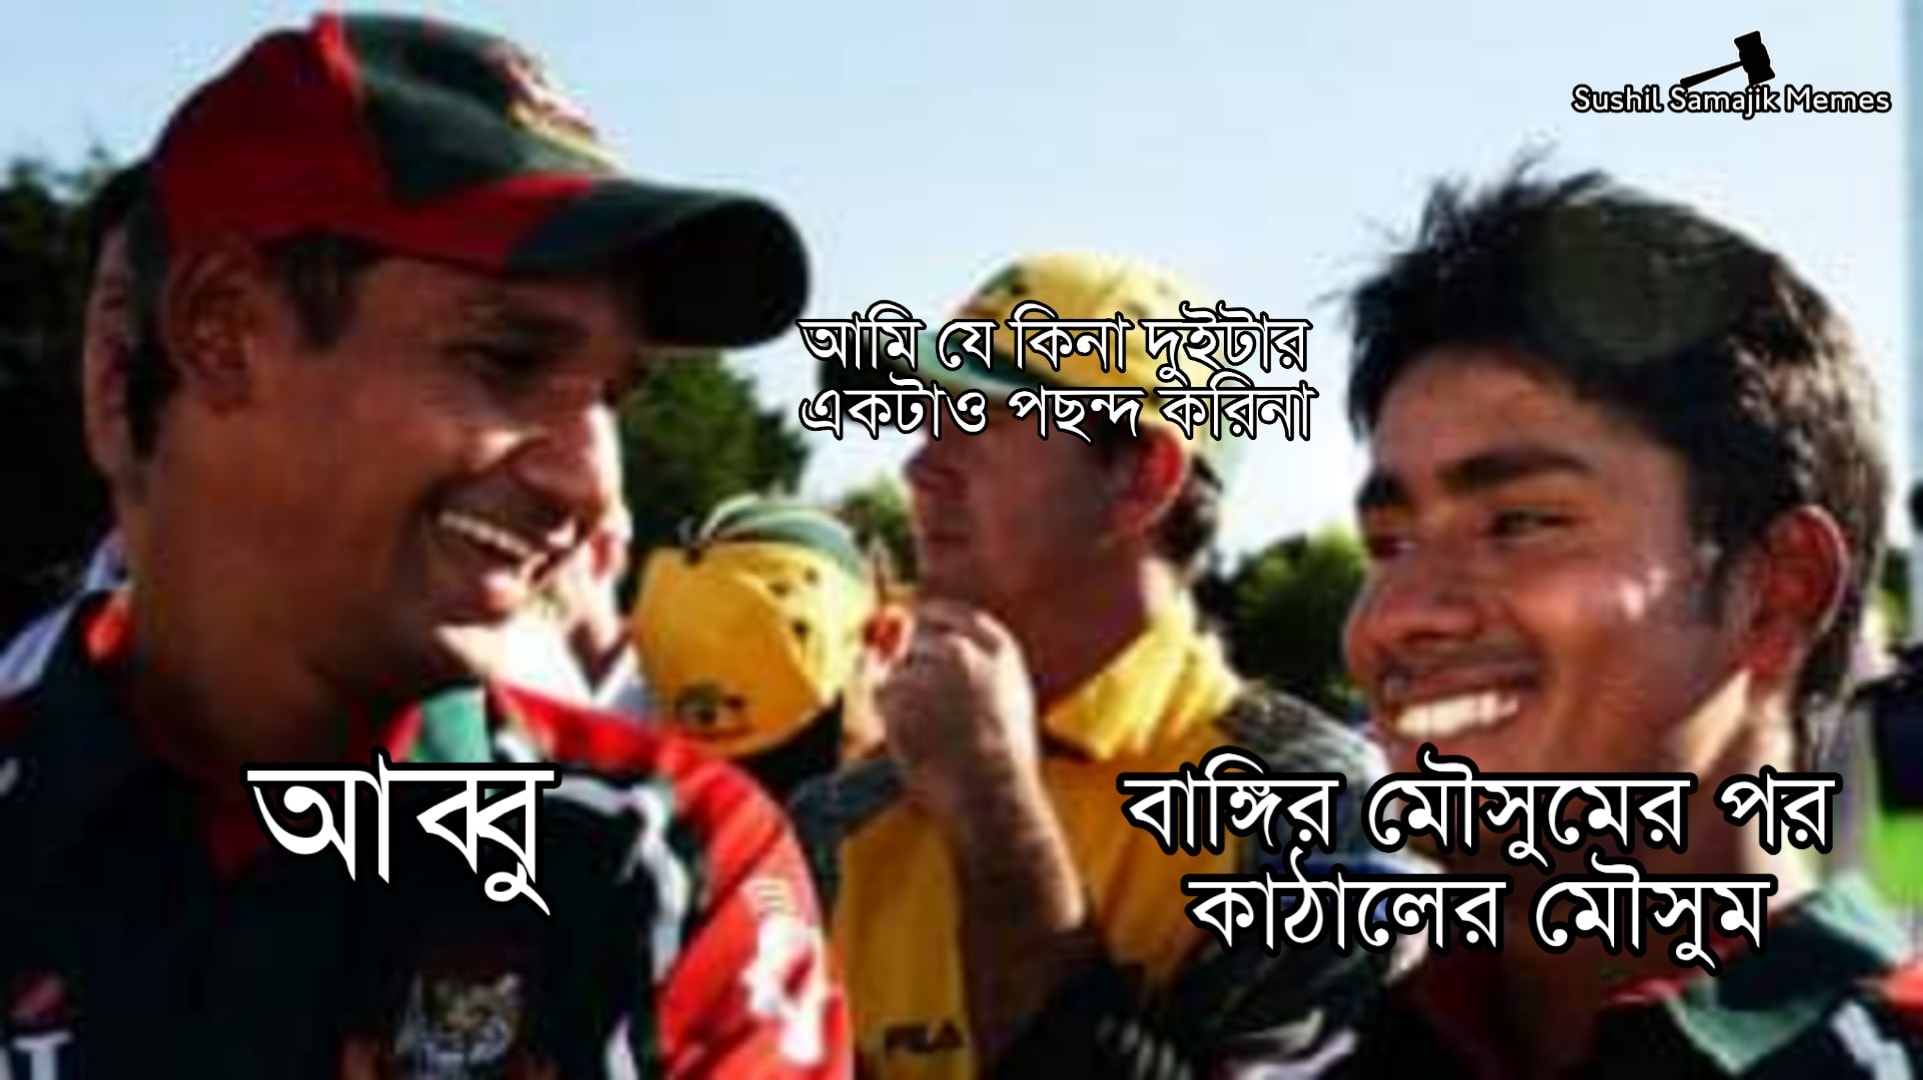
Caption: আব্বু    আমি যে কিনা দুইটার একটাও পছন্দ করিনা     আব্বু     বাঙ্গির মৌসুমের পর কাঠালের মৌসুম
Label: non-hate